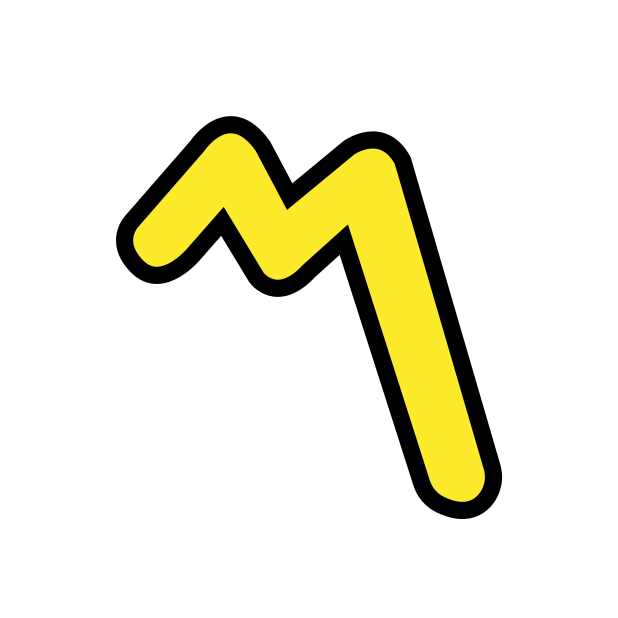
part alternation mark